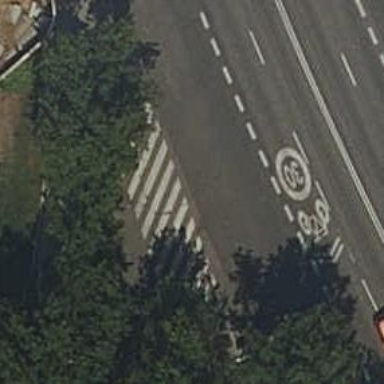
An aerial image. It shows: Marked road crossing.